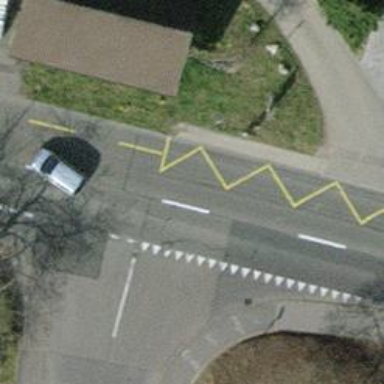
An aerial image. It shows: Bus stop with designated public transport stop position.